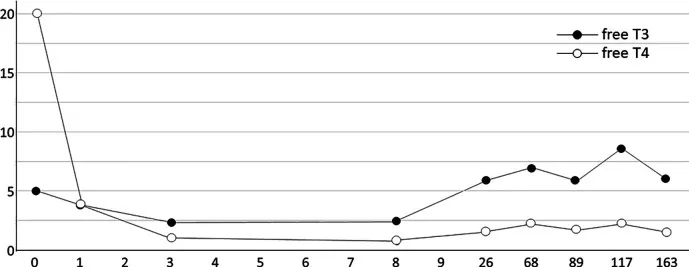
The patient's thyroid hormone levels (free T4 and free T3) trend over time iv, intravenous; po, per os.
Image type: pathology (immunostaining)